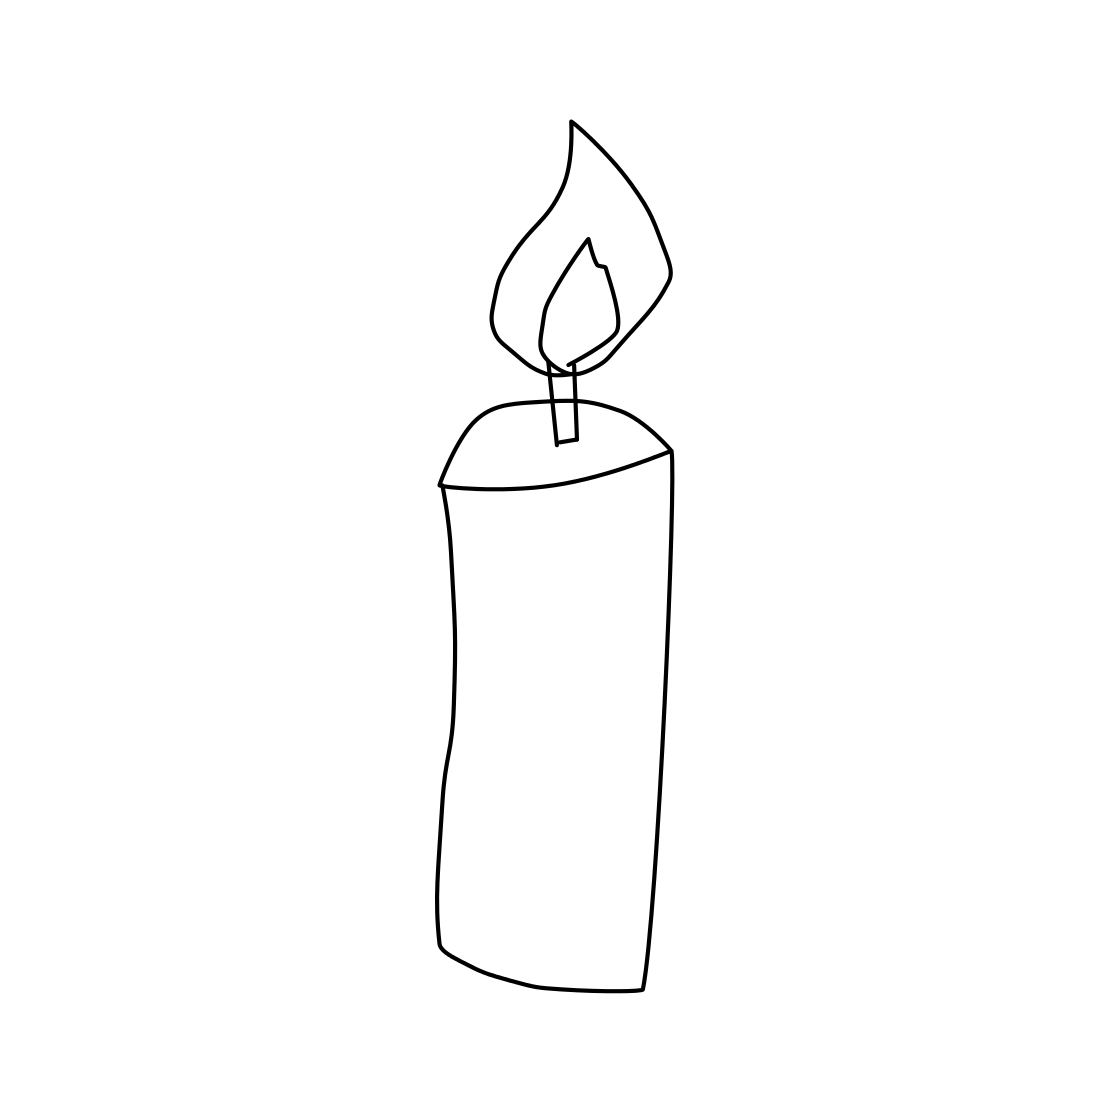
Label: candle